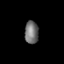
Tissue: prostate
Cell type: T cells
Senescence score: 0.3264
Nuclear area (px): 306
Mean DAPI intensity: 113.069